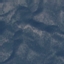
Label: HerbaceousVegetation